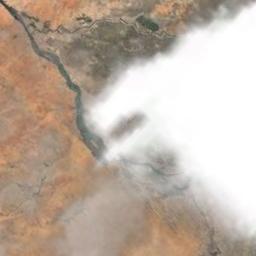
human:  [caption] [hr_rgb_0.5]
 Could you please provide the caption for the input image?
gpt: The white cloud is above bare land .

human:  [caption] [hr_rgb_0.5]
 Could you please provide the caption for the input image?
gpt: Large group of white clouds on khaki ground .

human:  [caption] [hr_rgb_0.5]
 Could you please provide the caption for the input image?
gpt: The stratus clouds are located above the wasteland and a river goes through the wasteland .

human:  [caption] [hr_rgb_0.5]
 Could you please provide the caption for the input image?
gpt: There is a thick cloud and a thin cloud on the sea .

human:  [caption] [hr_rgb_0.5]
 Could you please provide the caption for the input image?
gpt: There are thick white clouds over a river .